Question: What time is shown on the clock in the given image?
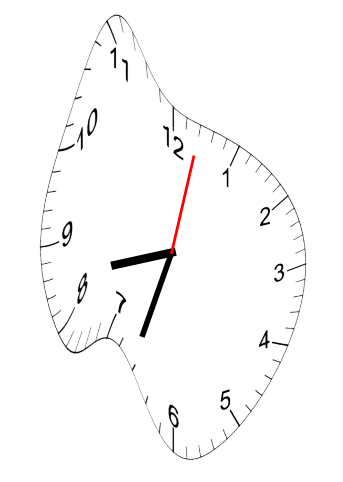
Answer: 08:33:02